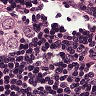
Metastatic tissue present: yes